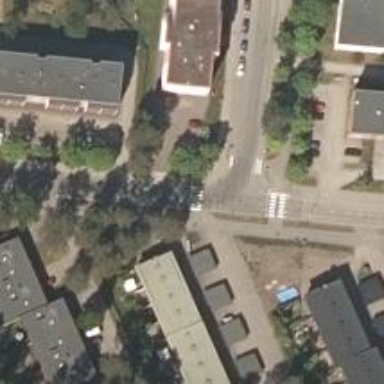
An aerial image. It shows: Asphalt cycleway with uncontrolled zebra crossing.